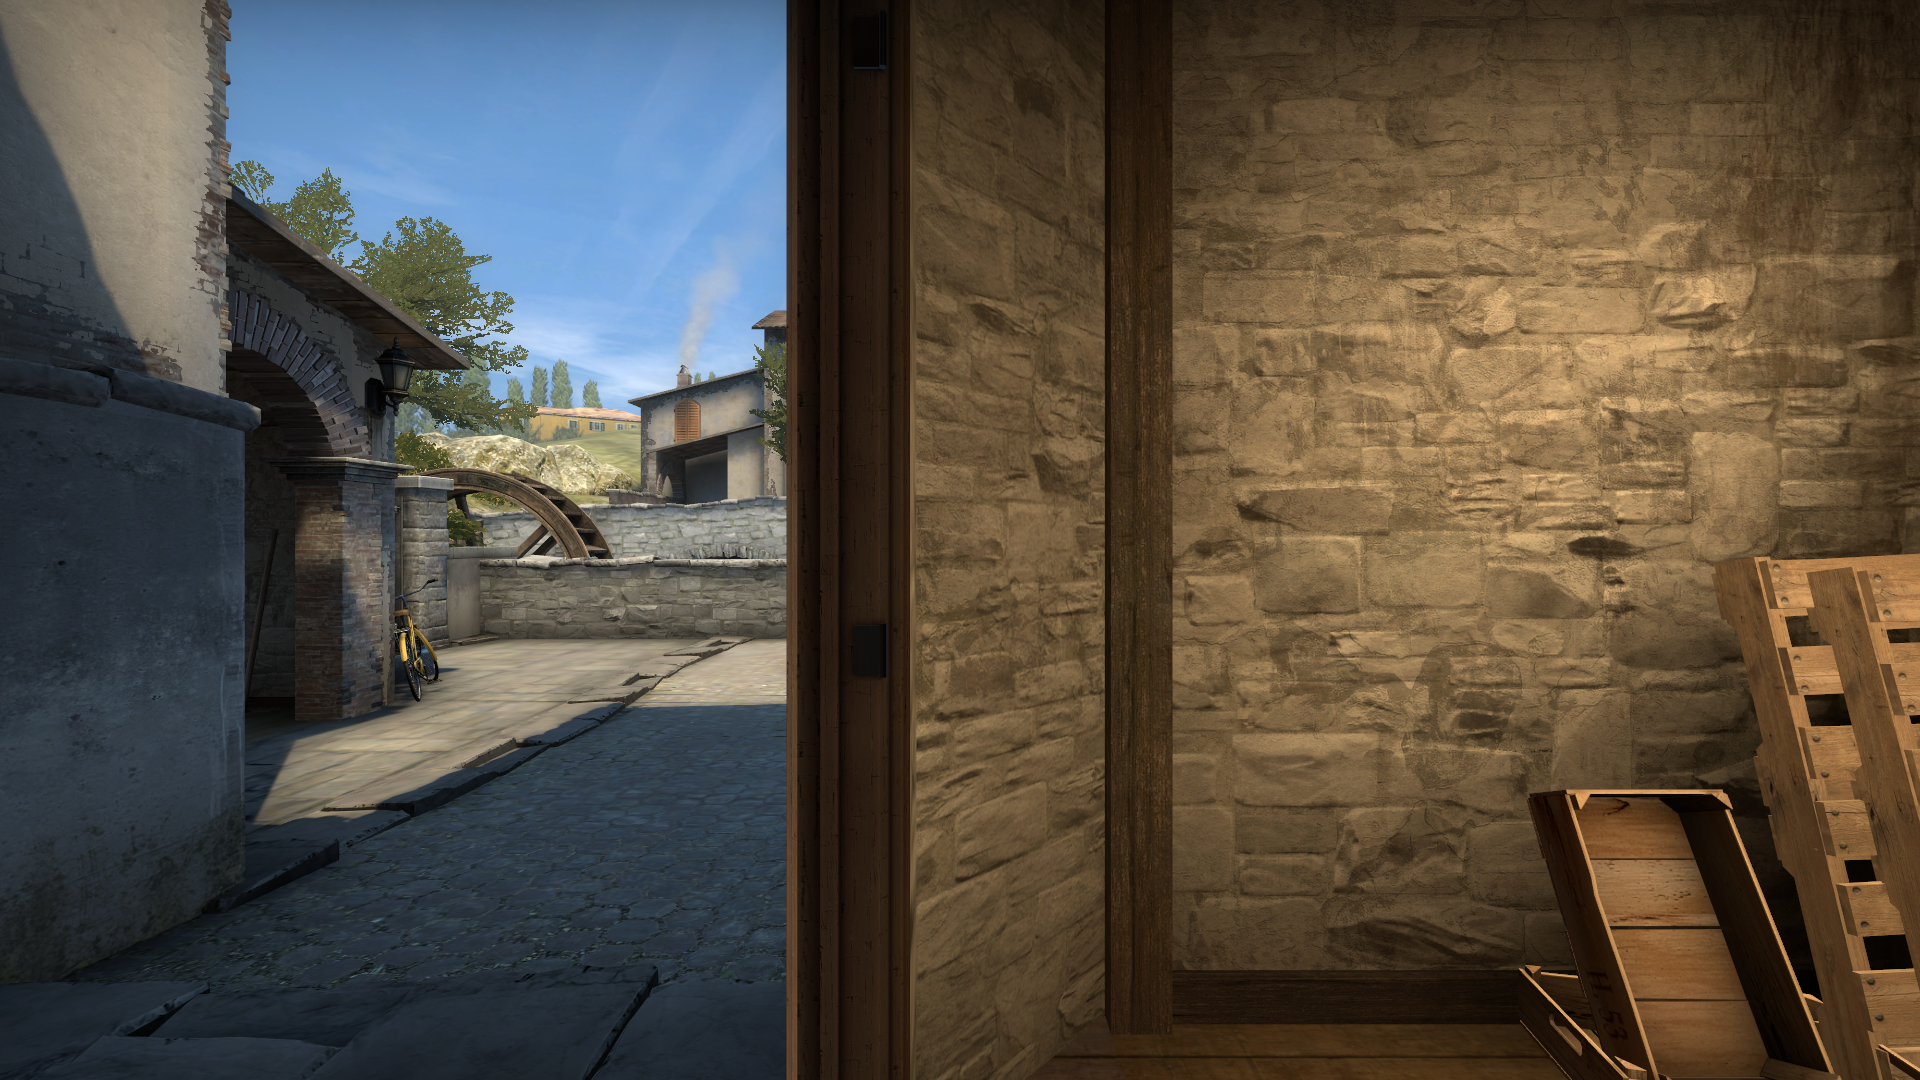
Map: de_inferno